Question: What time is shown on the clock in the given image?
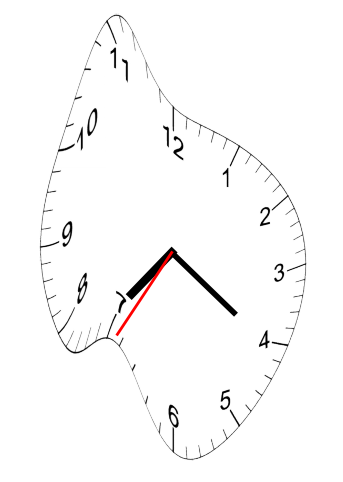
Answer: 07:20:35